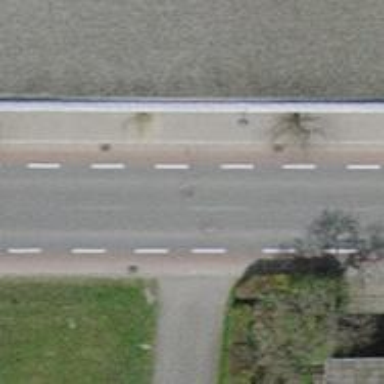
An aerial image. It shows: Secondary road with advisory cycle lane on the left side and asphalt surface.